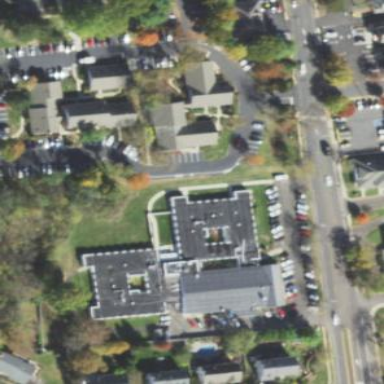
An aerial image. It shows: Building that serves as nursing home.